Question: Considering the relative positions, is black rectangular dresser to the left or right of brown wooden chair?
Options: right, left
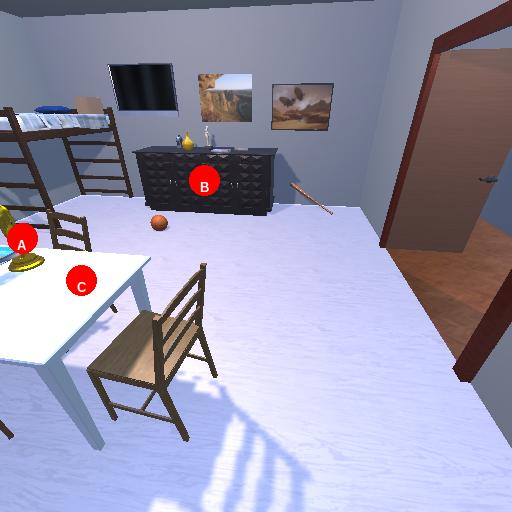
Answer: right